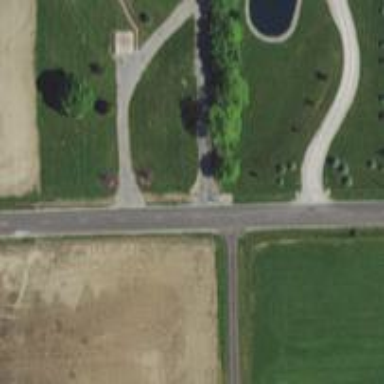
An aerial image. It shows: Asphalt road classified as tertiary.